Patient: sex F, age 54
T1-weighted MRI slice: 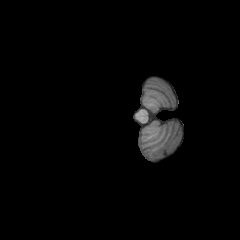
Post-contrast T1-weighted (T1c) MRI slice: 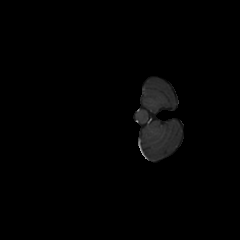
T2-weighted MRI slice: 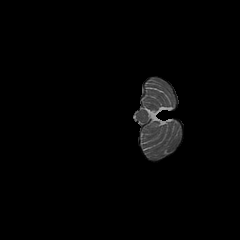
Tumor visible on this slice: no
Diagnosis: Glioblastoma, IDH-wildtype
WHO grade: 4